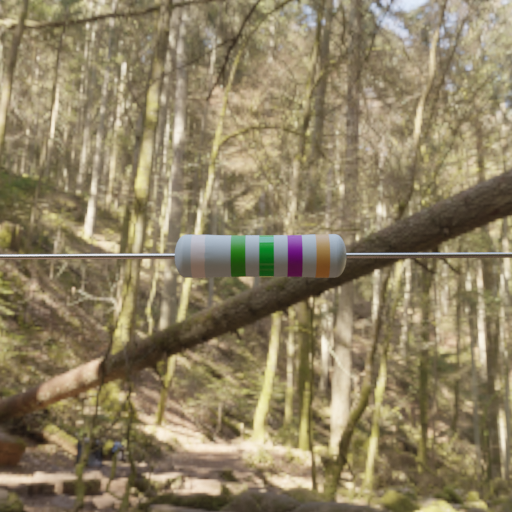
Resistor colour bands (in order): white, green, green, violet, gold